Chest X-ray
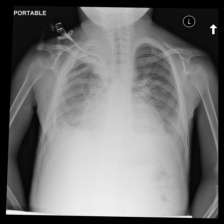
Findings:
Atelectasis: negative
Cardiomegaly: positive
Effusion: positive
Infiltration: negative
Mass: positive
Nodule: positive
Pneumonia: negative
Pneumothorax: negative
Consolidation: positive
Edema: negative
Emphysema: negative
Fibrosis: negative
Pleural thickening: positive
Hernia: negative